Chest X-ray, PA view. Patient: 29 years old, sex M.
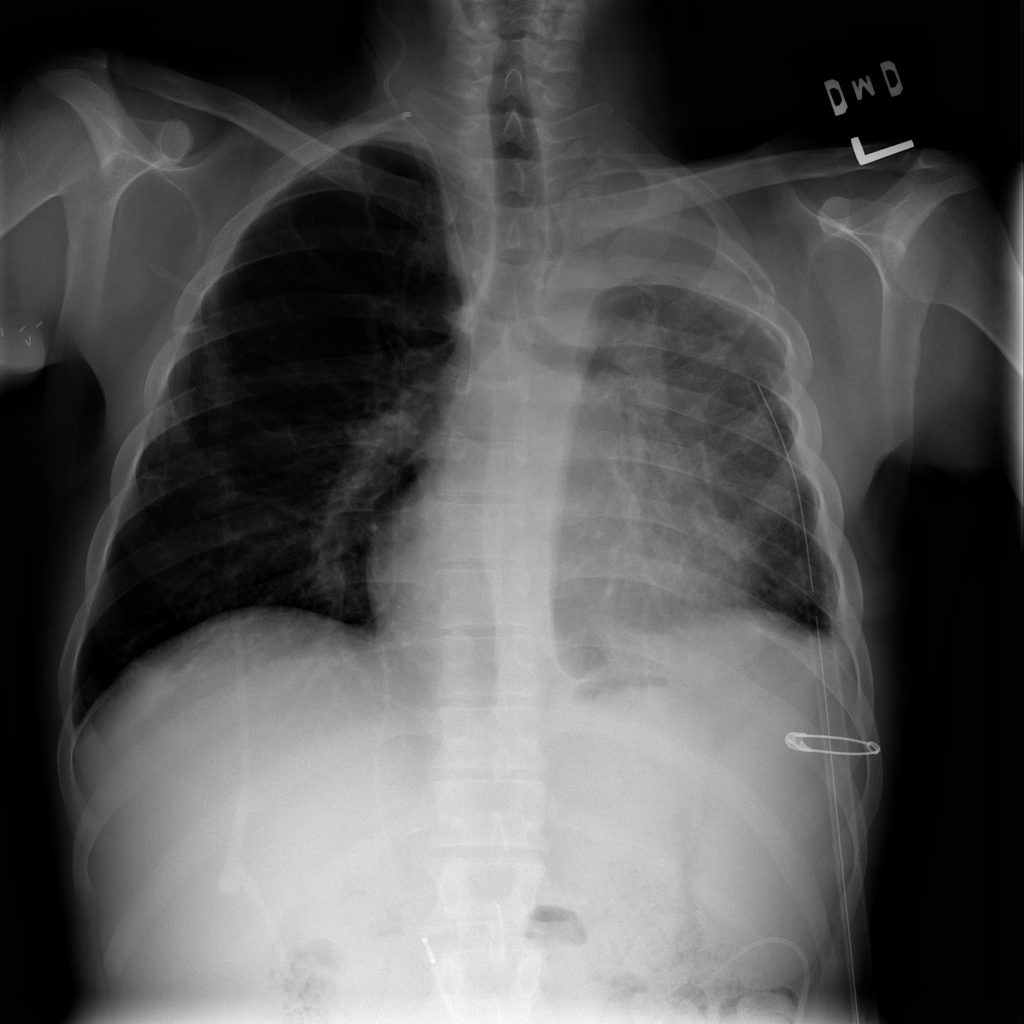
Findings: Infiltration, Mass